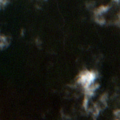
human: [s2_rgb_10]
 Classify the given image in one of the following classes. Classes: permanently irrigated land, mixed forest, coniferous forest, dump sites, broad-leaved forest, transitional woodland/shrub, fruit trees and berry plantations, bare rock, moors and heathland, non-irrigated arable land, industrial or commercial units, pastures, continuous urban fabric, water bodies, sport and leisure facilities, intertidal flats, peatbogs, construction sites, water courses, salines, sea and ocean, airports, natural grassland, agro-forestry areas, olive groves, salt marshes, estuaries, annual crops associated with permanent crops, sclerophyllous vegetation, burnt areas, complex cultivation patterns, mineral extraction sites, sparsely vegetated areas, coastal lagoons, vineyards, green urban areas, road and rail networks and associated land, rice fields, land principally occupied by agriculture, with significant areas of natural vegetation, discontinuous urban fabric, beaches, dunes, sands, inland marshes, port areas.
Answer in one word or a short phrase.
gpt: land principally occupied by agriculture, with significant areas of natural vegetation, transitional woodland/shrub, peatbogs